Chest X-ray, PA view. Patient: 61 years old, sex F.
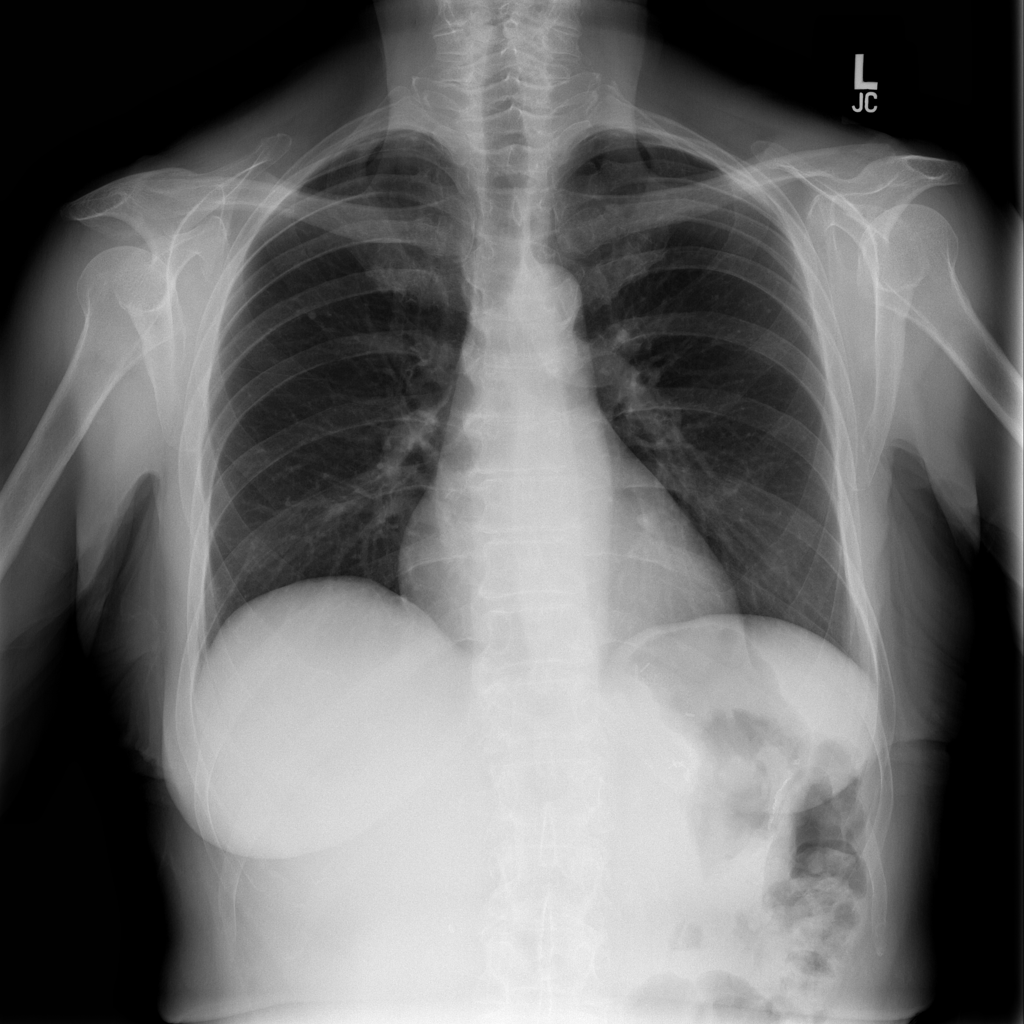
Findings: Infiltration